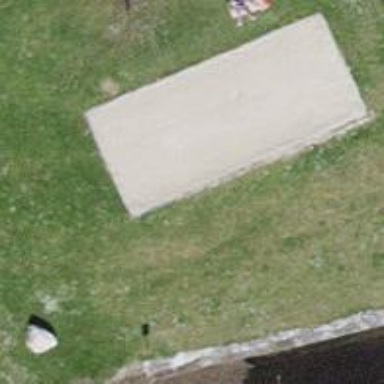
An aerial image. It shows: Boules pitch in the leisure land area.